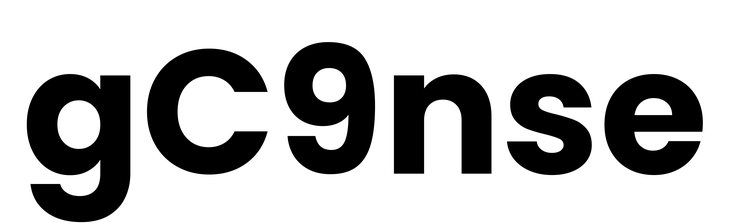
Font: Poppins-Bold